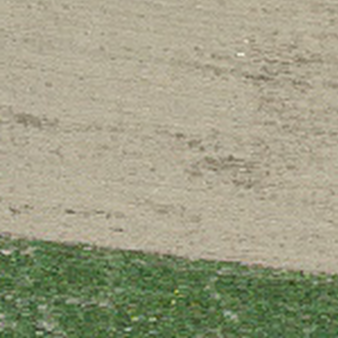
Label: other